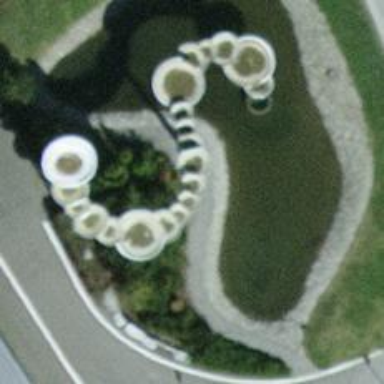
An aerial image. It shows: Fountain.